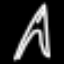
Label: The Eiffel Tower